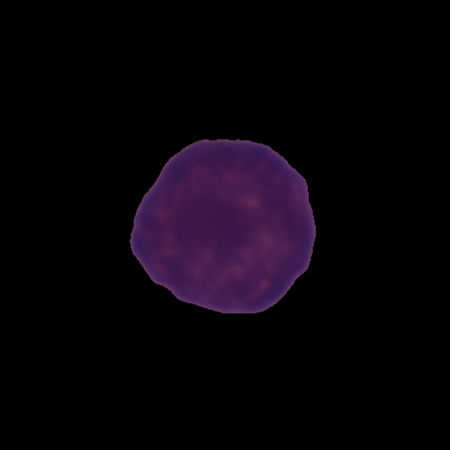
Label: healthy